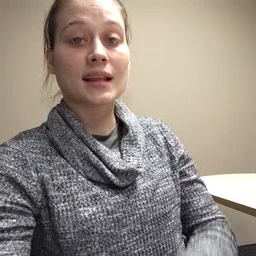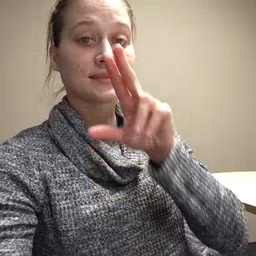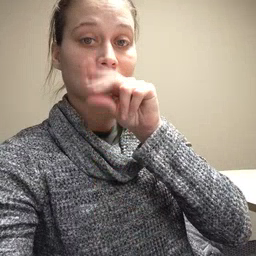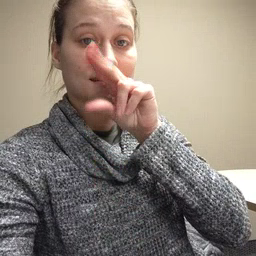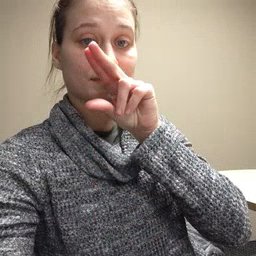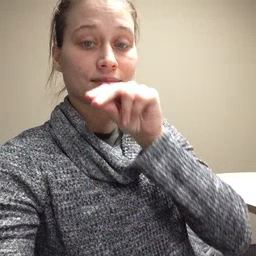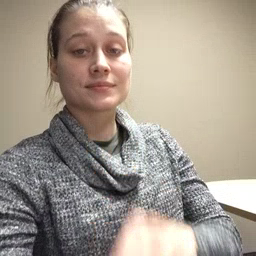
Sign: duck